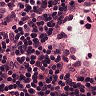
Metastatic tissue present: no